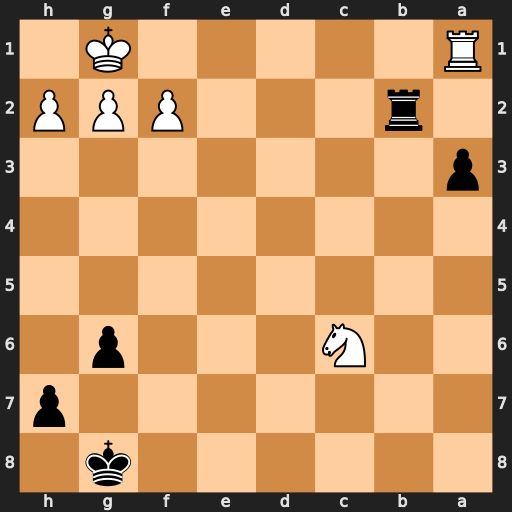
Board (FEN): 6k1/7p/2N3p1/8/8/p7/1r3PPP/R5K1
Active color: b
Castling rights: -
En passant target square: -
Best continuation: a2 Kf1 Rb1+ Ke2 Rxa1